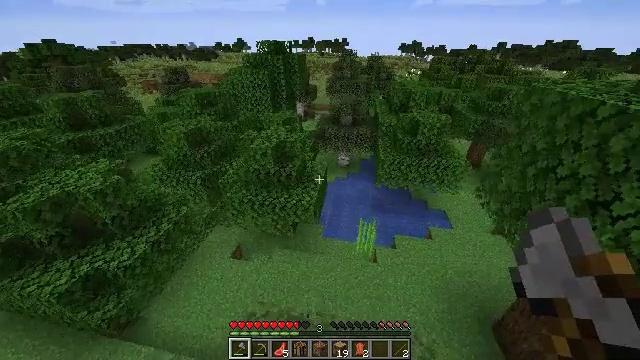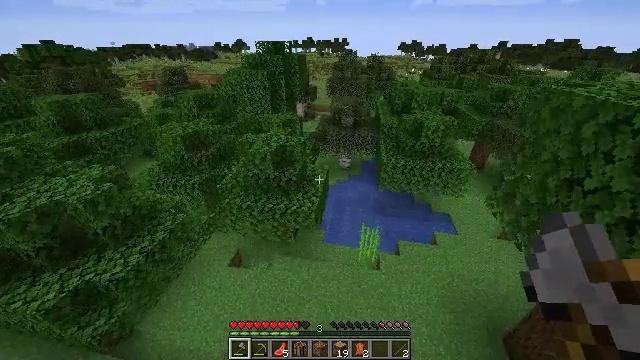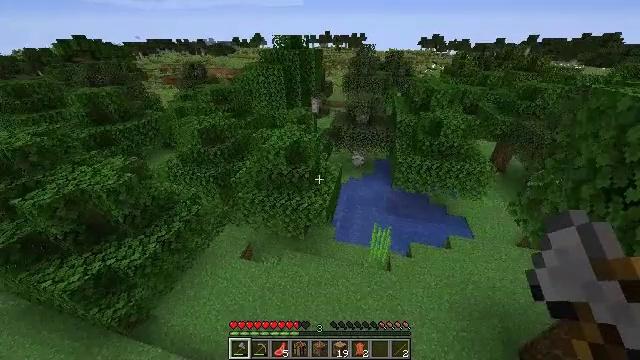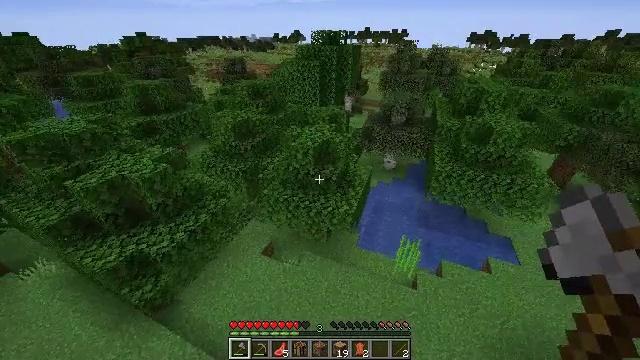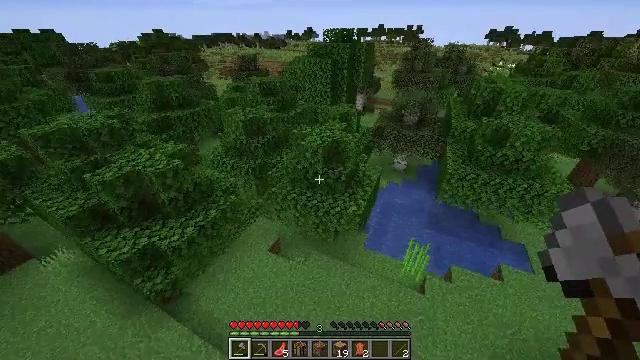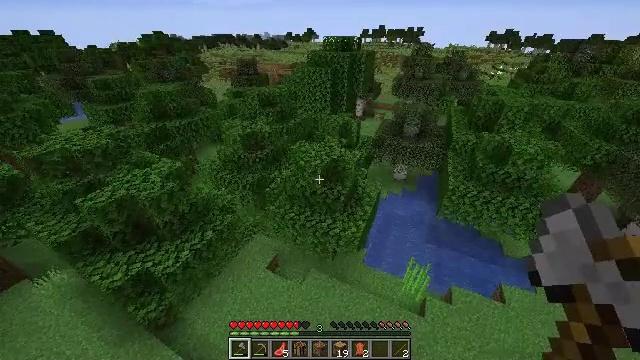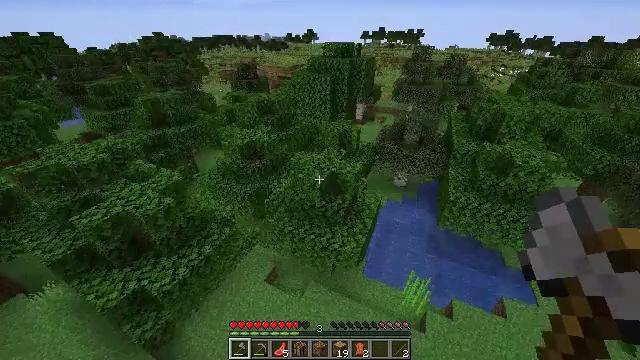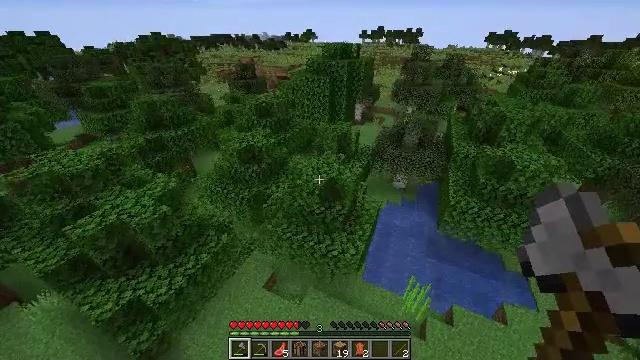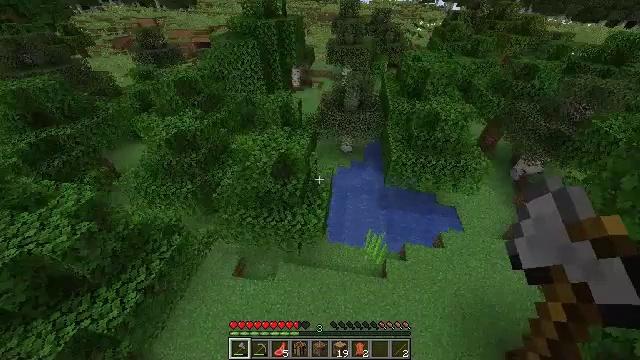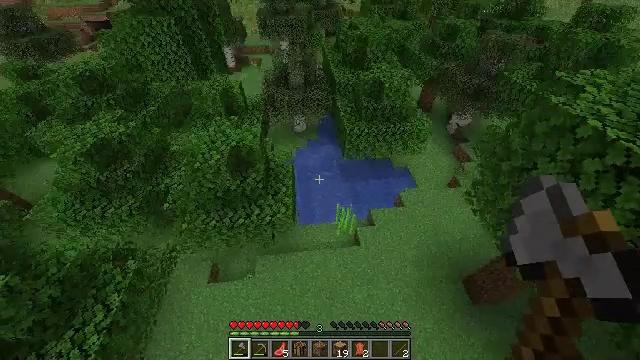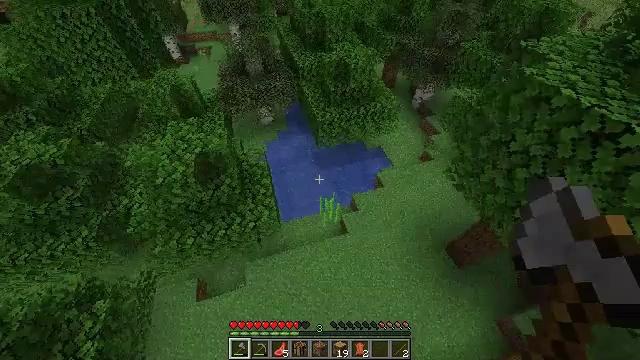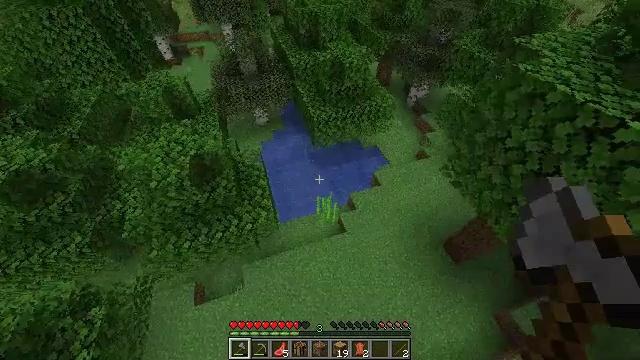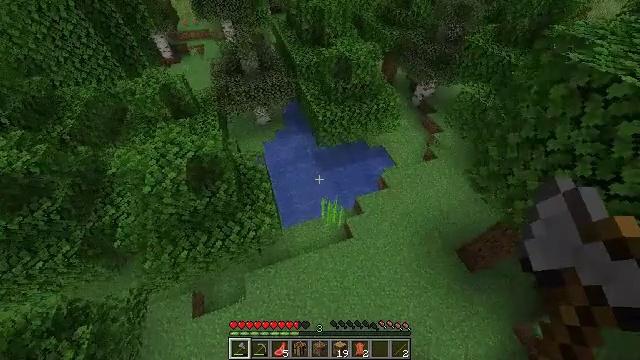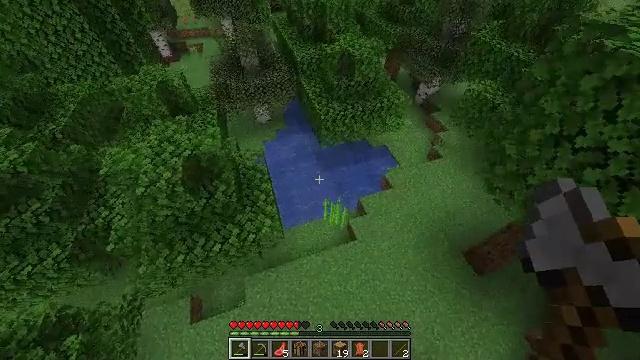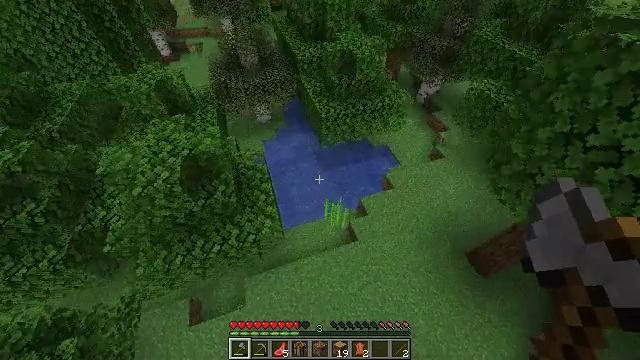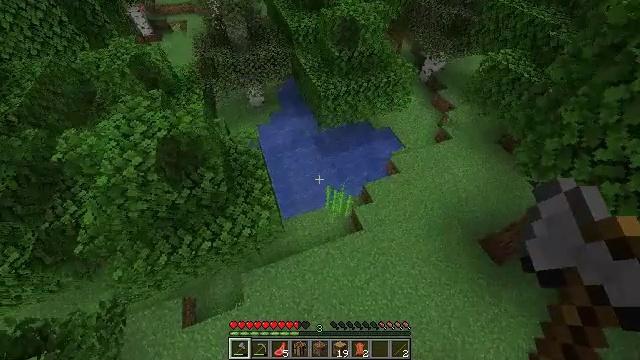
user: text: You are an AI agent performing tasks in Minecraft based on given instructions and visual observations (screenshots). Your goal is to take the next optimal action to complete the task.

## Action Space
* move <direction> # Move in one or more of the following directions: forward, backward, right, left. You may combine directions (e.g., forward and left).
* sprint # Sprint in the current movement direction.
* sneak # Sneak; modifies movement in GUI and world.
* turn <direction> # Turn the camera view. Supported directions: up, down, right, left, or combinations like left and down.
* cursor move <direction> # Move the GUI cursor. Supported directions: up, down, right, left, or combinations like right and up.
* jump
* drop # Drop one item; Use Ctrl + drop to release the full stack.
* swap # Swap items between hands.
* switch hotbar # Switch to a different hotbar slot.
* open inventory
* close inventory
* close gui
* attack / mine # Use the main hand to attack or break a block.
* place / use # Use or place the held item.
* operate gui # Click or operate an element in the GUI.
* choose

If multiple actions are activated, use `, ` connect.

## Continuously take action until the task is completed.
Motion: motion action
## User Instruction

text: Mine the sugar cane near rivers.
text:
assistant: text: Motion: move forward, sprint
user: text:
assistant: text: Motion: move forward, sprint, turn left and down
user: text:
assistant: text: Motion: move forward, sprint, turn left and down
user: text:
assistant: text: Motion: move forward, sprint, turn left, jump
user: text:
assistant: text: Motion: move forward, sprint, jump
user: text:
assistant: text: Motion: move forward, sprint, jump
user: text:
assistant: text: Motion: move forward, sprint, jump
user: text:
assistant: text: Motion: move forward, sprint, turn right and down, jump
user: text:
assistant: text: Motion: move forward, sprint, turn right and down, jump
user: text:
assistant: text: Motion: move forward, sprint, turn right and down
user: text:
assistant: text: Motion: move forward, sprint, turn right
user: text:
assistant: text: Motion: move forward, sprint
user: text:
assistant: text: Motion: move forward, sprint
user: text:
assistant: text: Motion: move forward, sprint
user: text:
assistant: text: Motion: move forward, sprint, turn right and down
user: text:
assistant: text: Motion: move forward, sprint, turn right and down
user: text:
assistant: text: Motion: move forward, sprint, turn right and down
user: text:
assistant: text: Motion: move forward, sprint, turn right
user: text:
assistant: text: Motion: move forward, sprint, turn right and up
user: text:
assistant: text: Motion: move forward, sprint, turn right and up
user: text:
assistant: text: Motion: move forward, sprint, turn right and up
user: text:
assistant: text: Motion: move forward, sprint, turn up
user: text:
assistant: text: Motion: move forward, sprint
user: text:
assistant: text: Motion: move forward, sprint
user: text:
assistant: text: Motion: move forward, sprint, turn up
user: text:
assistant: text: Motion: move forward, sprint
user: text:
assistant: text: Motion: move forward, sprint, attack / mine
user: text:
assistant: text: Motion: move forward, sprint, attack / mine
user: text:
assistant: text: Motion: move forward, sprint, turn down, attack / mine
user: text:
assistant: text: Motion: move forward, sprint, turn left and down, attack / mine